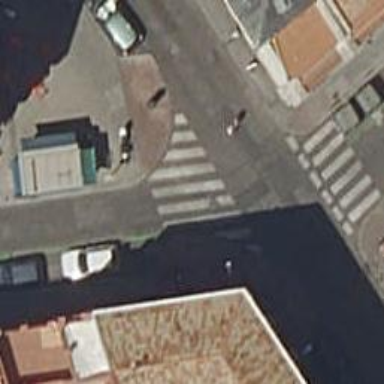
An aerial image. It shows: Marked road crossing.